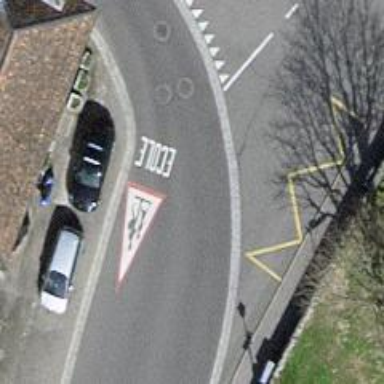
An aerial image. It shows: Bus stop with stop position for public transport.